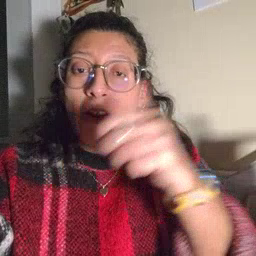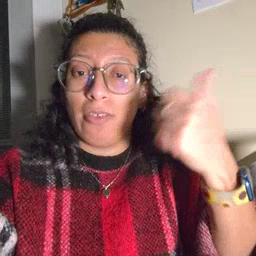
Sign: another